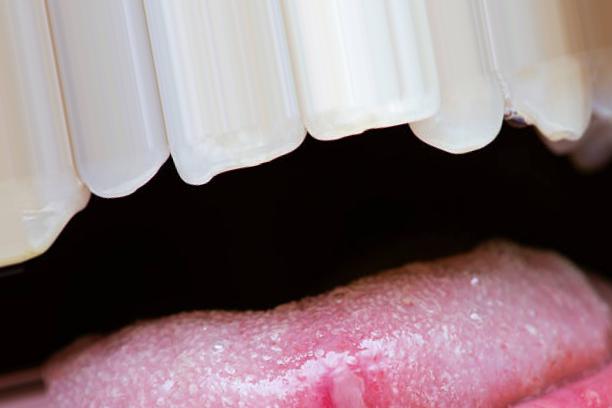
Condition: Mouth Ulcer